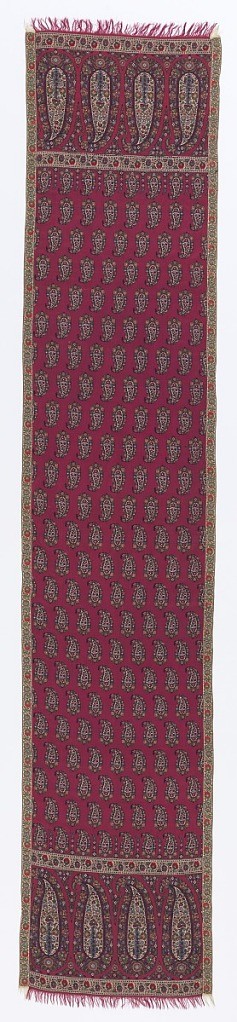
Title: Shawl
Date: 19th century
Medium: silk, cotton Technique: twill weave
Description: Long scarf of crimson silk twill brocaded in multicolored cotton with deep end borders of a horizontal row of large close-set paisley shapes or "cones." Stylized floral bands, top and bottom, and smaller detached "cones" in close-set horizontal rows on body of scarf. Silk and cotton floral galloon applied up long sides, which have been cut.